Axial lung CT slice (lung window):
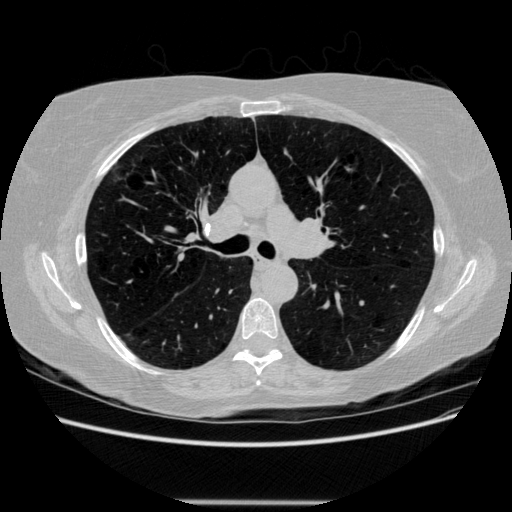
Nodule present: no